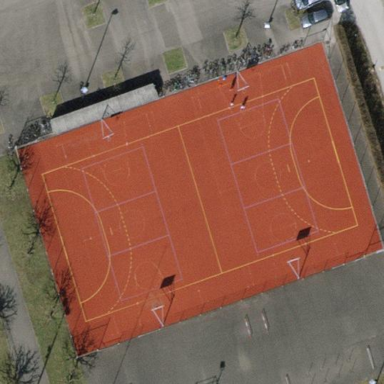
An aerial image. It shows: Basketball court on pitch.